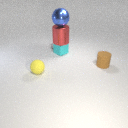
small brown rubber cylinder behind small yellow rubber sphere